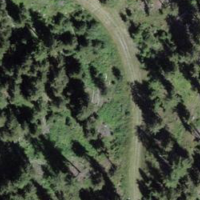
EUNIS habitat code: 43
Species observed at this site:
Campanula barbata